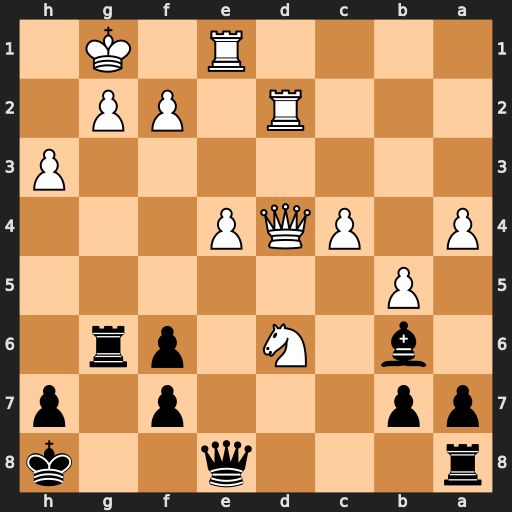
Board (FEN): r3q2k/pp3p1p/1b1N1pr1/1P6/P1PQP3/7P/3R1PP1/4R1K1
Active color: b
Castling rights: -
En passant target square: -
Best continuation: Bxd4 Nxe8 Bc3 Rd7 Bxe1